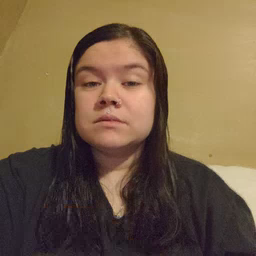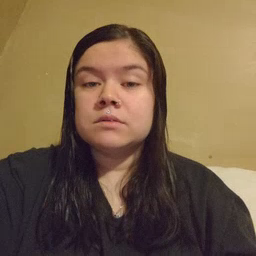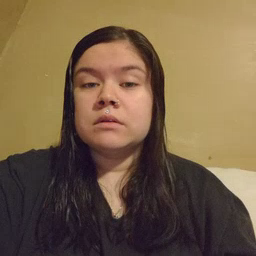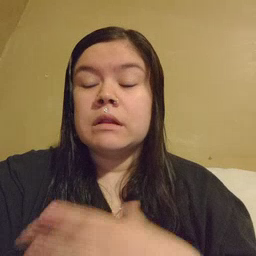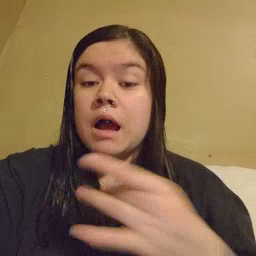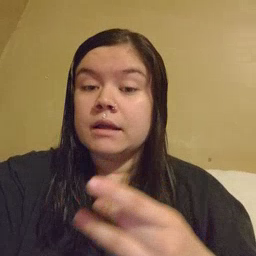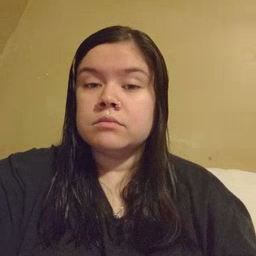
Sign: like